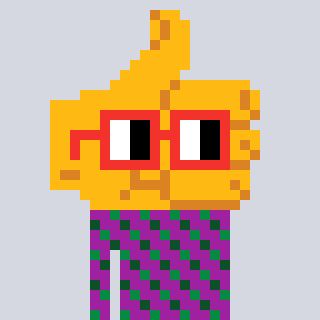
a pixel art character with square red glasses, a thumbsup-shaped head and a magenta-colored body on a cool background